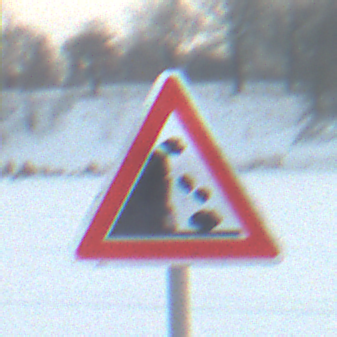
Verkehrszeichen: SteinschlagLinks
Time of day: SunriseSunset
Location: Outdoor (Nature)
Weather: PartlyCloudy
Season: NotSpecified
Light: Natural